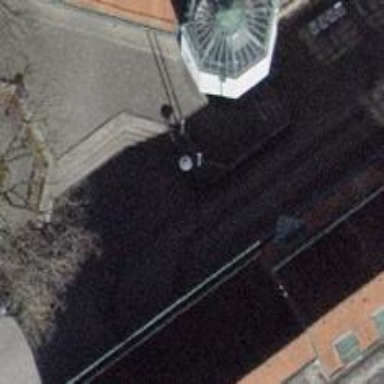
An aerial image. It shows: Advertising flagpole.